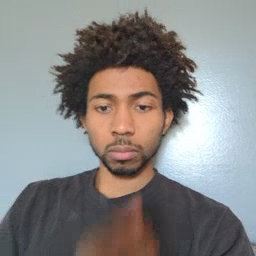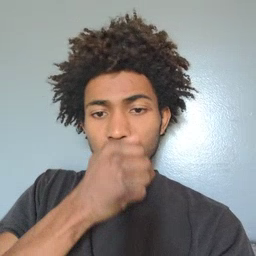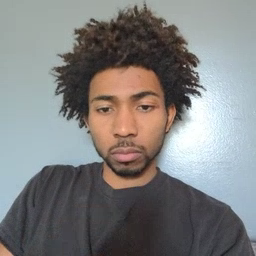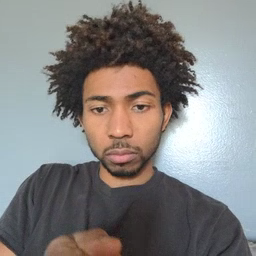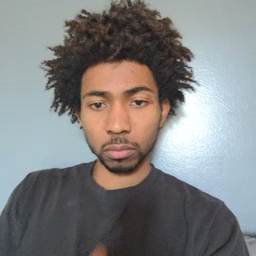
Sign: hide